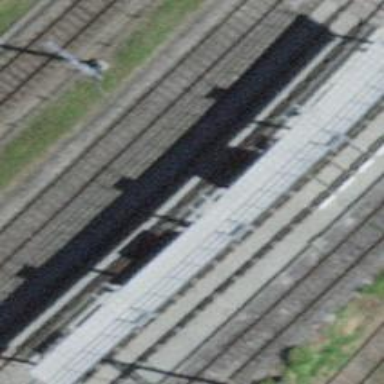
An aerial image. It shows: Railway yard with electrified contact lines.